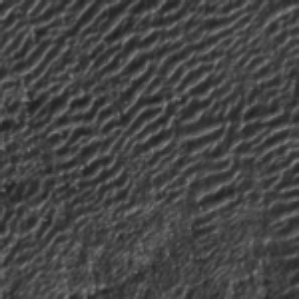
Label: frost